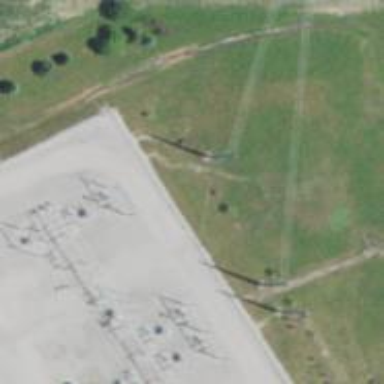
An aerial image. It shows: Power pole.